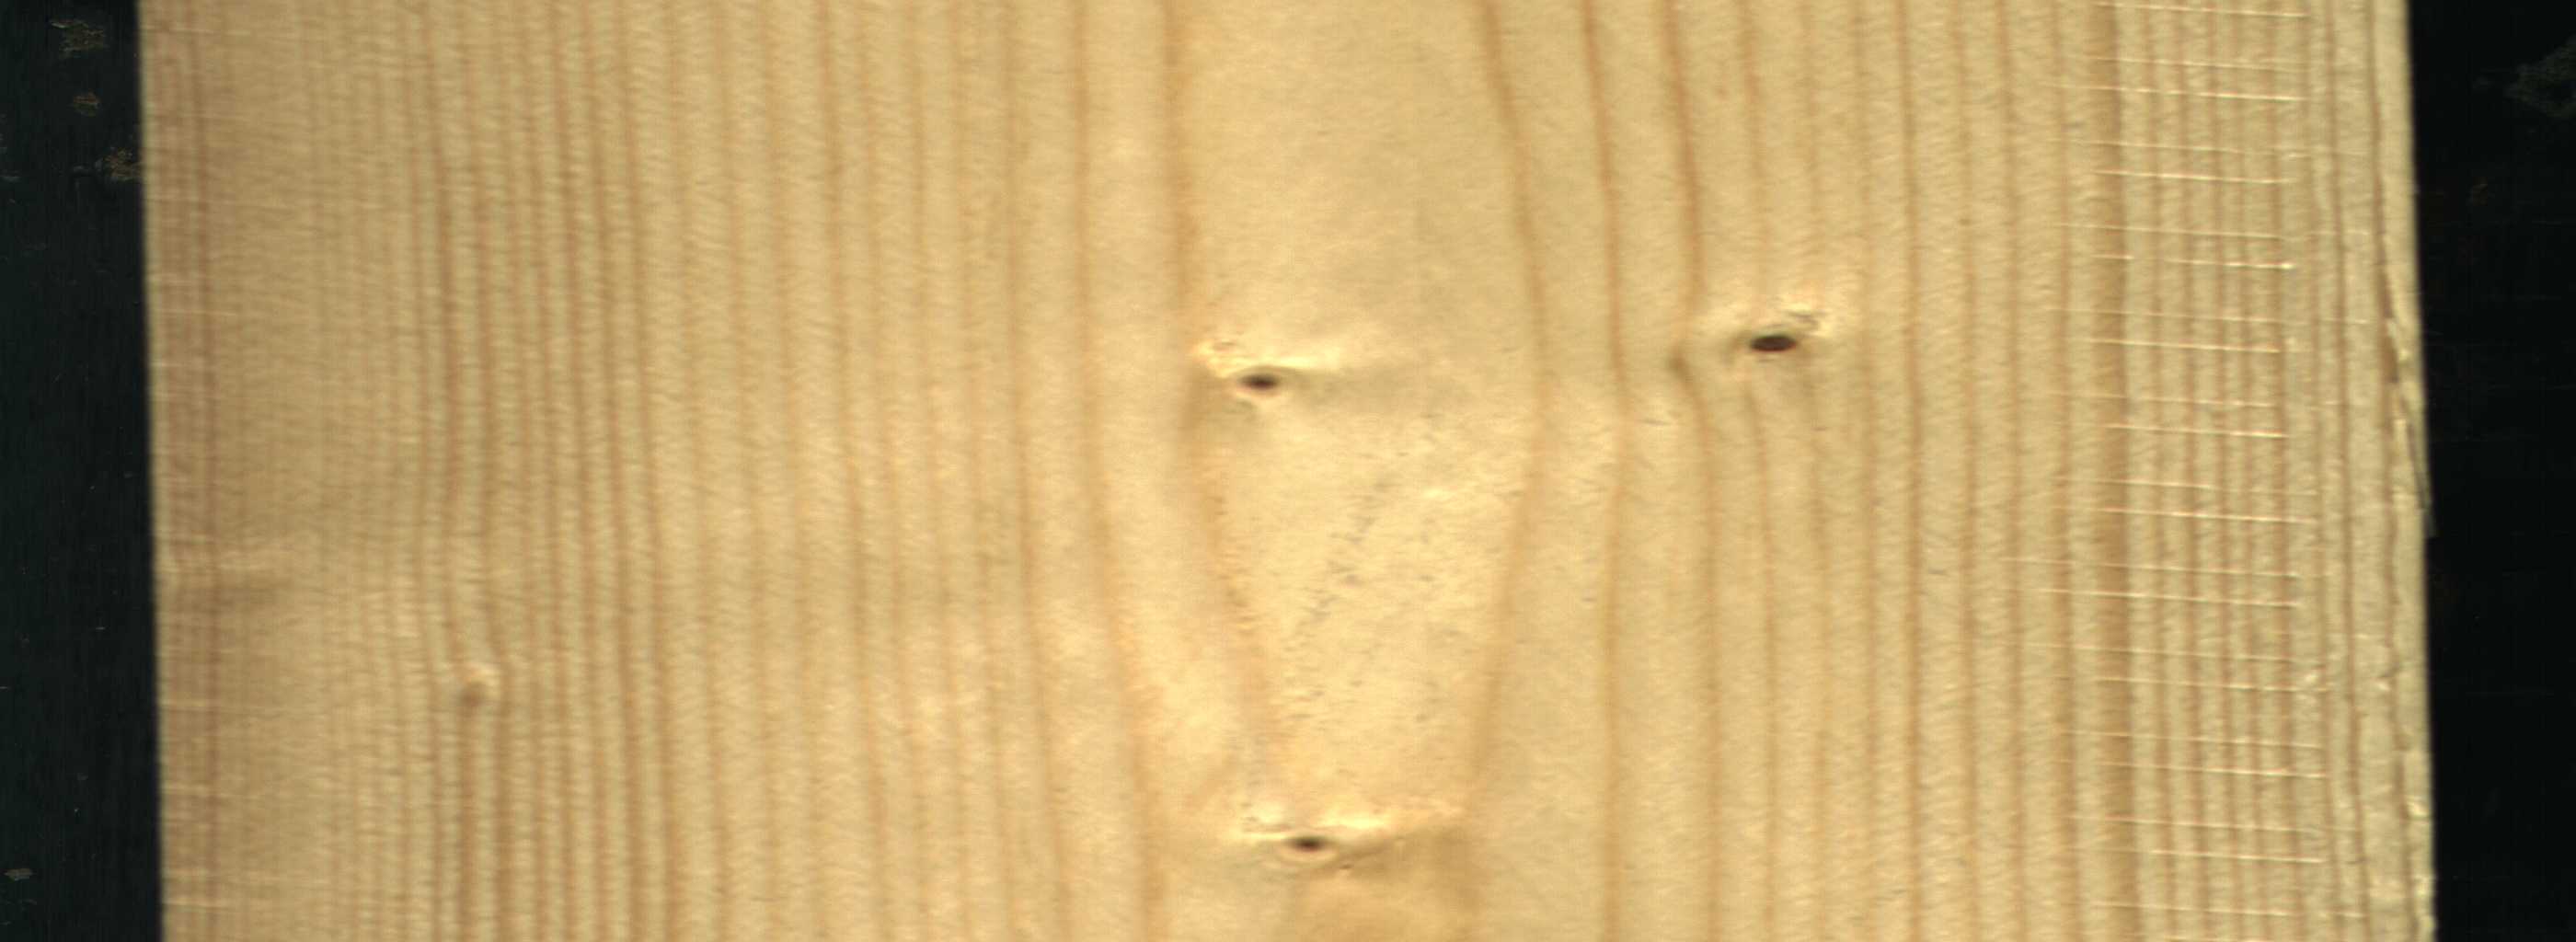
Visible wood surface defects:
Dead_Knot
Dead_Knot
Dead_Knot
Live_Knot